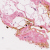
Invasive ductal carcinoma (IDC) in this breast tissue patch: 0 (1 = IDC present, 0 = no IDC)